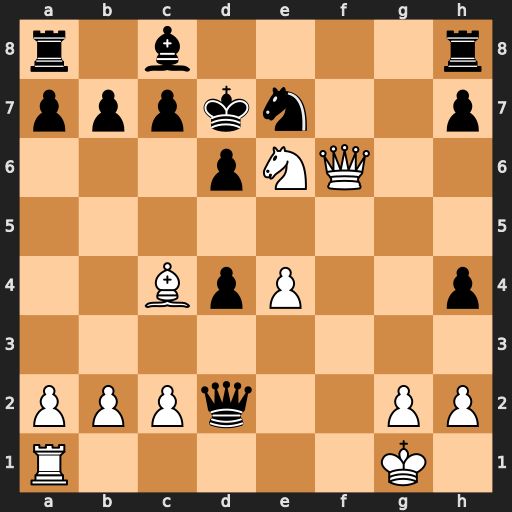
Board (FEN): r1b4r/pppkn2p/3pNQ2/8/2BpP2p/8/PPPq2PP/R5K1
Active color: w
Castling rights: -
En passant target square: -
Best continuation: Qxh8 Kc6 Qe8+